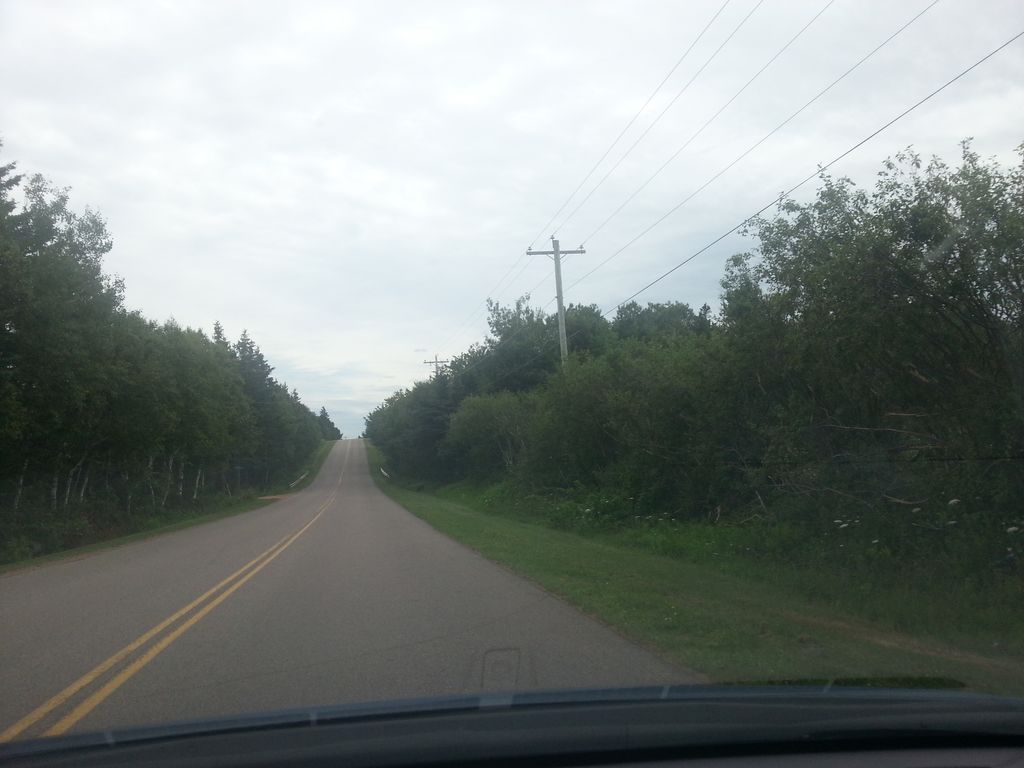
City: charlottetown